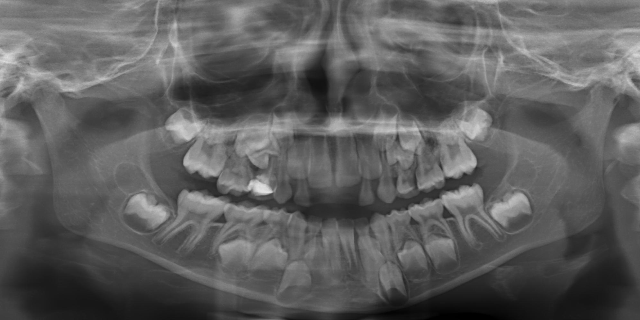
child